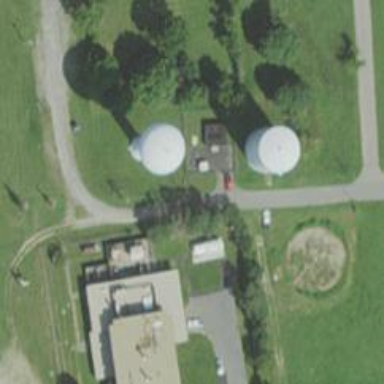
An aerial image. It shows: Water tower that is man-made.